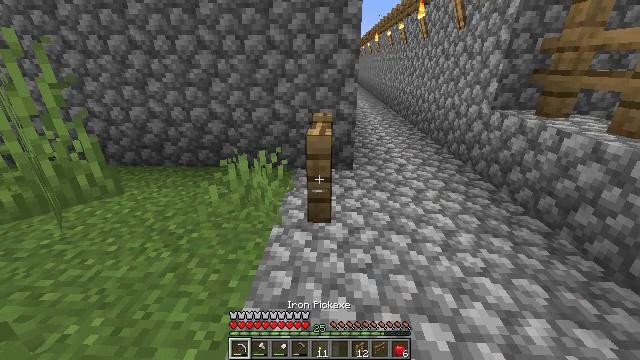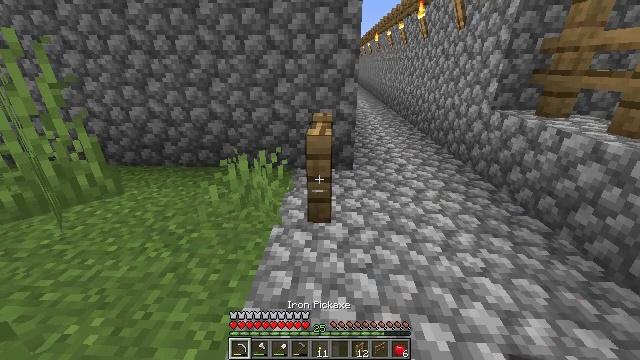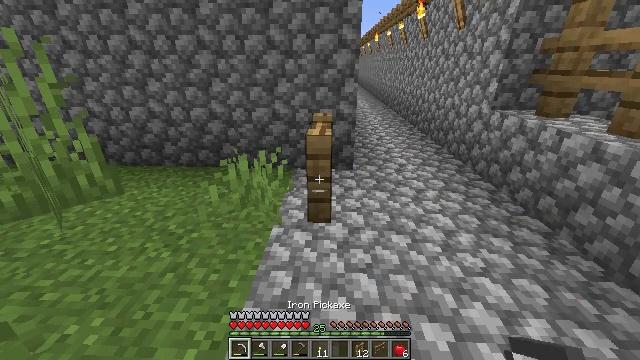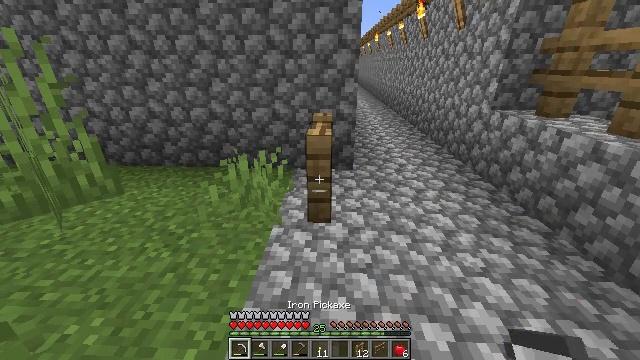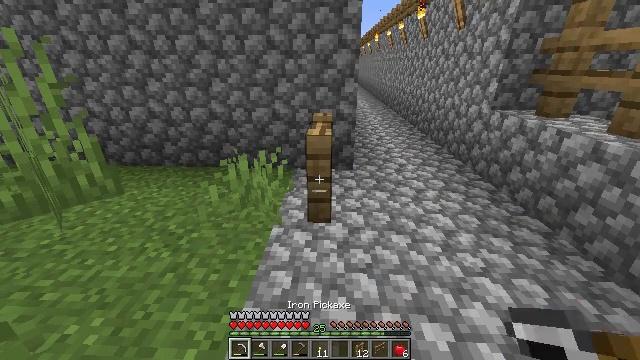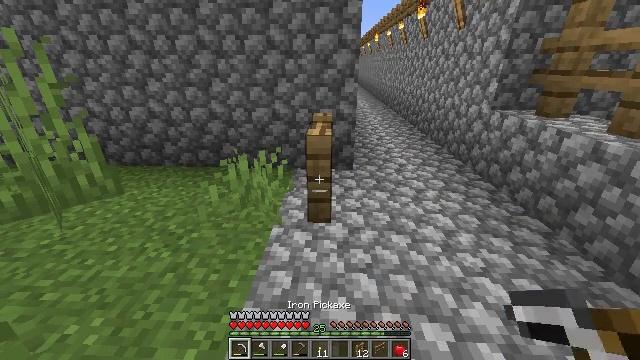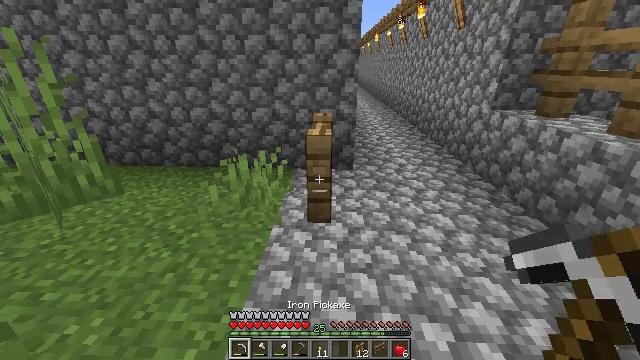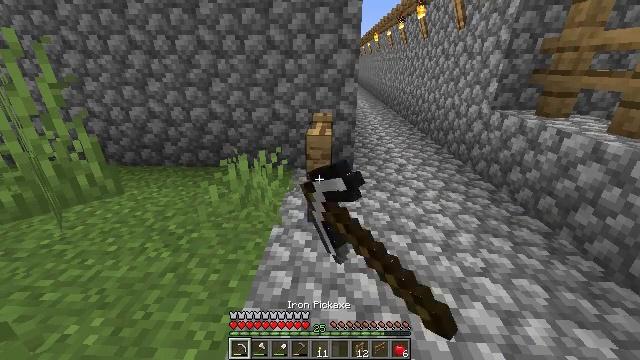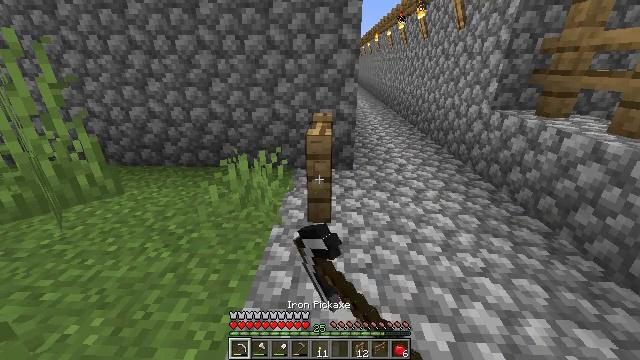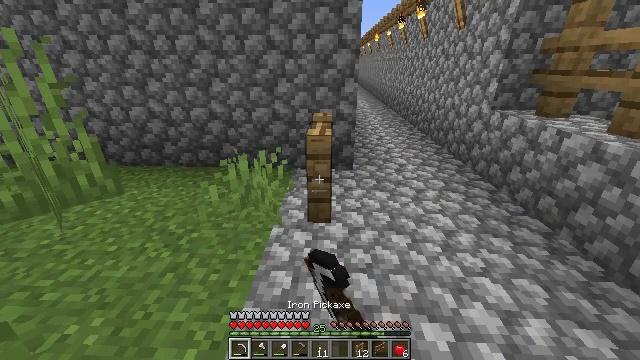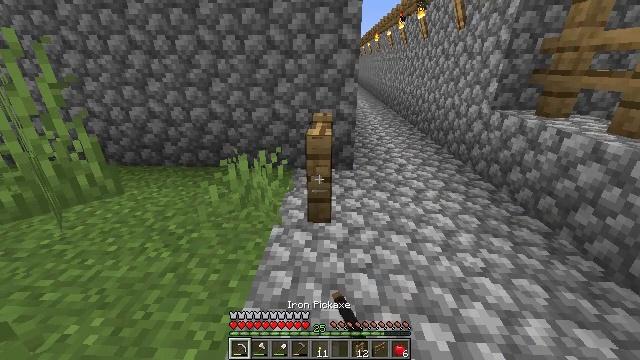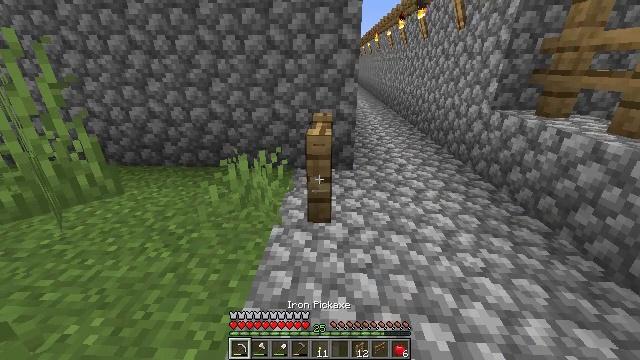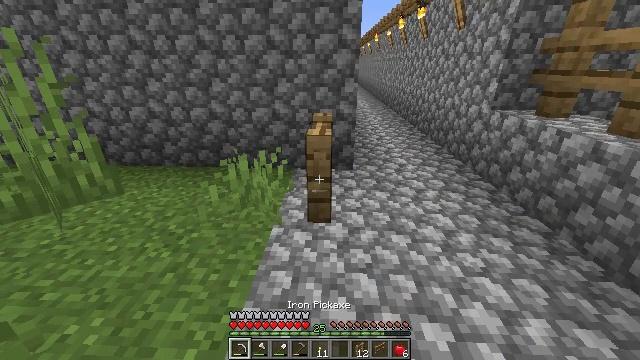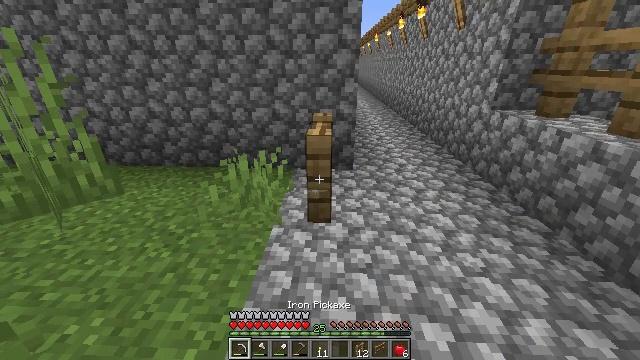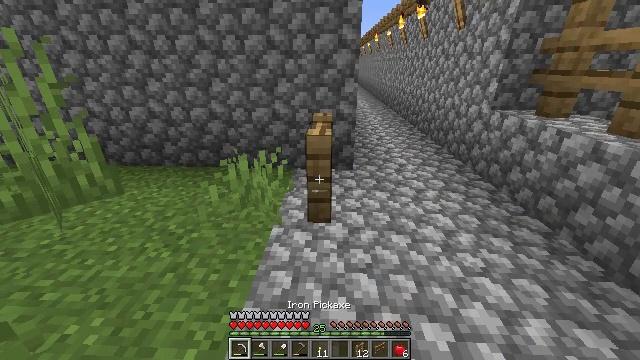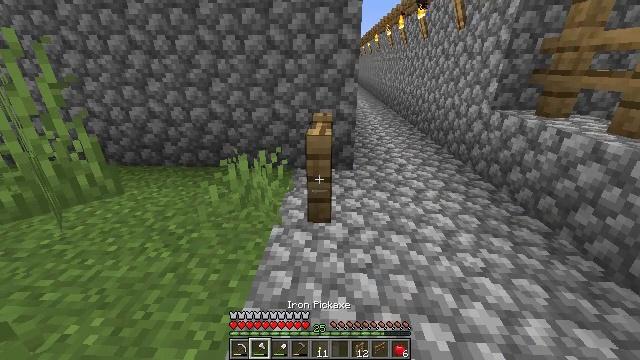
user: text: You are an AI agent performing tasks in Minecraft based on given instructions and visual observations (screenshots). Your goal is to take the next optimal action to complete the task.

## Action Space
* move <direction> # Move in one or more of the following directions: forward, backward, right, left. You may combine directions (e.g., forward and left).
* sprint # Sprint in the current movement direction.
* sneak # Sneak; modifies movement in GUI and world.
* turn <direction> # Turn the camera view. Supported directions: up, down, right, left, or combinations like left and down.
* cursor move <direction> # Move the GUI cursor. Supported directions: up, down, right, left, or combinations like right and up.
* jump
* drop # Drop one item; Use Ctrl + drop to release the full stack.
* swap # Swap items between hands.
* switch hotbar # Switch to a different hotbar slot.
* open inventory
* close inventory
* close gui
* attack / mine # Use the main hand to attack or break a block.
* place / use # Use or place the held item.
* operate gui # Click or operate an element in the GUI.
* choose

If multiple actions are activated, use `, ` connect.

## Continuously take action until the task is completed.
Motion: motion action
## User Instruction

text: Mine the oak fence from the structure.
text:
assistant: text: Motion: no_op
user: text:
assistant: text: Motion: no_op
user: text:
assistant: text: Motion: no_op
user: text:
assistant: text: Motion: no_op
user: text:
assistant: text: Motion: no_op
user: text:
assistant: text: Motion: attack / mine
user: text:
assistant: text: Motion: attack / mine
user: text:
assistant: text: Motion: attack / mine
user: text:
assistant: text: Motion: no_op
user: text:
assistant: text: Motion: no_op
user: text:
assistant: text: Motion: no_op
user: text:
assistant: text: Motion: no_op
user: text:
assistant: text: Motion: no_op
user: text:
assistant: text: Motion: no_op
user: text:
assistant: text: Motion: switch to hotbar 2
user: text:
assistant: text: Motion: switch to hotbar 2
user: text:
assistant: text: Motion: switch to hotbar 2
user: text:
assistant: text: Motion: no_op
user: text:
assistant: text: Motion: attack / mine
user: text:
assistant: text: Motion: attack / mine
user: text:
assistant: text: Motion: attack / mine
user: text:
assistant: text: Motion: attack / mine
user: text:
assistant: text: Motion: move forward, attack / mine
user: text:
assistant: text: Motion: move forward, attack / mine
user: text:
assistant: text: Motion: move forward, attack / mine
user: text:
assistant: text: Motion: move forward, attack / mine
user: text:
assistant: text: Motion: move forward, attack / mine
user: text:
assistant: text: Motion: attack / mine
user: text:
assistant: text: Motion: attack / mine
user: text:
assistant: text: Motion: attack / mine